Interaction volume radius: 5 \u00c5
Interaction volume height: 20 \u00c5
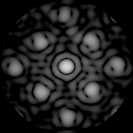
Disorder parameter: 0.2407